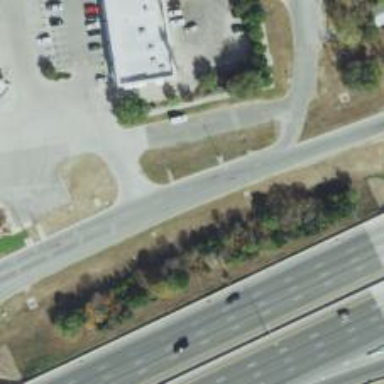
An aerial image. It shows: Secondary road with frontage road.